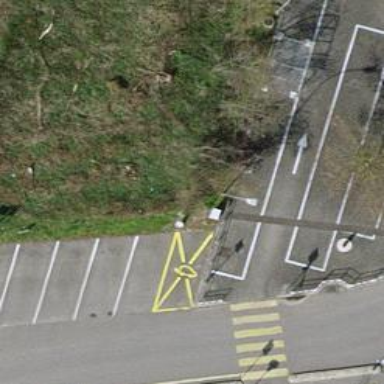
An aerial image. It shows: Charging station.